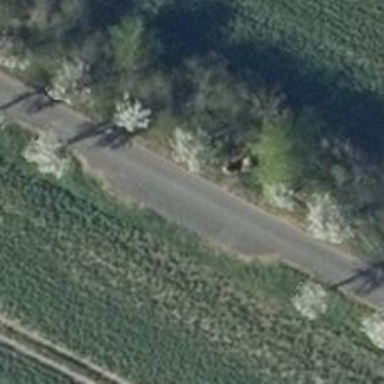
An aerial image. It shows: Passing place on the road.